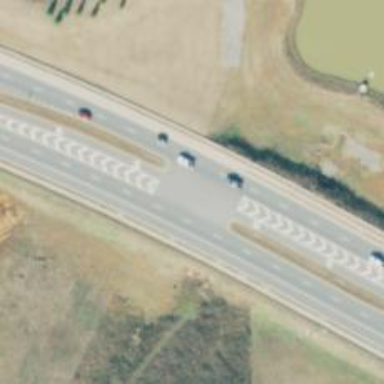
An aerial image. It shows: Asphalt trunk link road.